You are looking at the short-time Fourier spectrogram of a bearing's acceleration signal. Diagnose the bearing from this image, choosing from: normal, inner_race, outer_race, ball.
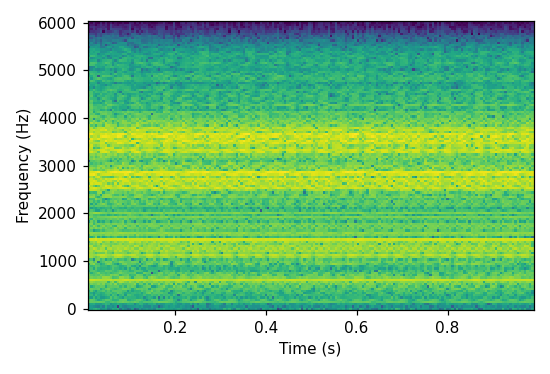
Answer: inner_race